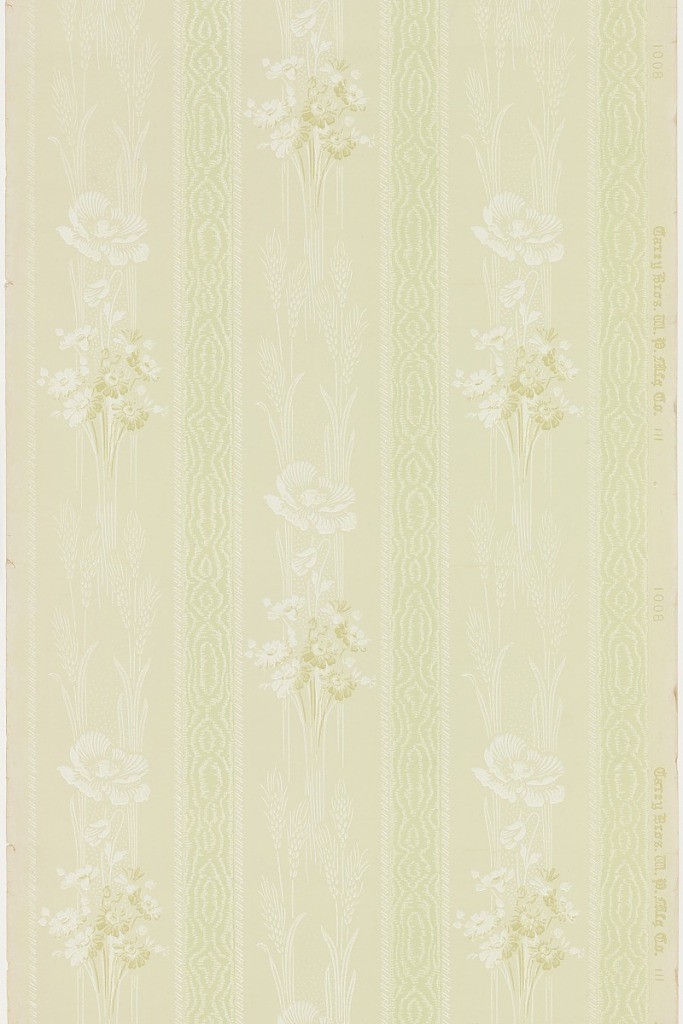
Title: Sidewall
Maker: Carey Bros. W.P. Mfg. Co., Philadelphia, Pennsylvania, founded 1882
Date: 1905–1915
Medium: Machine-printed paper, liquid mica
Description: Alternating lace-like vertical band of moiret pattern and band of flower and wheat bouquets. Ground is light green. Printed in white mica, white, green, and tan.